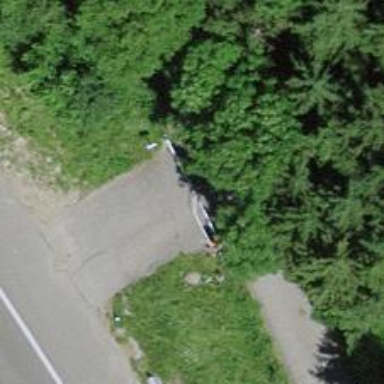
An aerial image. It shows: Lift gate barrier.